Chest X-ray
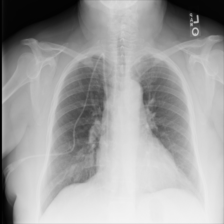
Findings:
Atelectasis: negative
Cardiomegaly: negative
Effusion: negative
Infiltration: negative
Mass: negative
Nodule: negative
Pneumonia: negative
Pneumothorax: negative
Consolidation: negative
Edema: negative
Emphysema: negative
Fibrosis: negative
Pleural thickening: negative
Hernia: negative